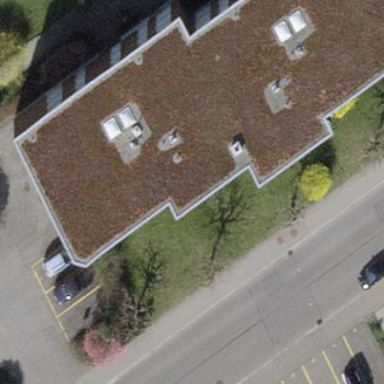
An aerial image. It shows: Flat-roofed building.